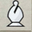
Piece: wB